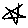
Label: star